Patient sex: M
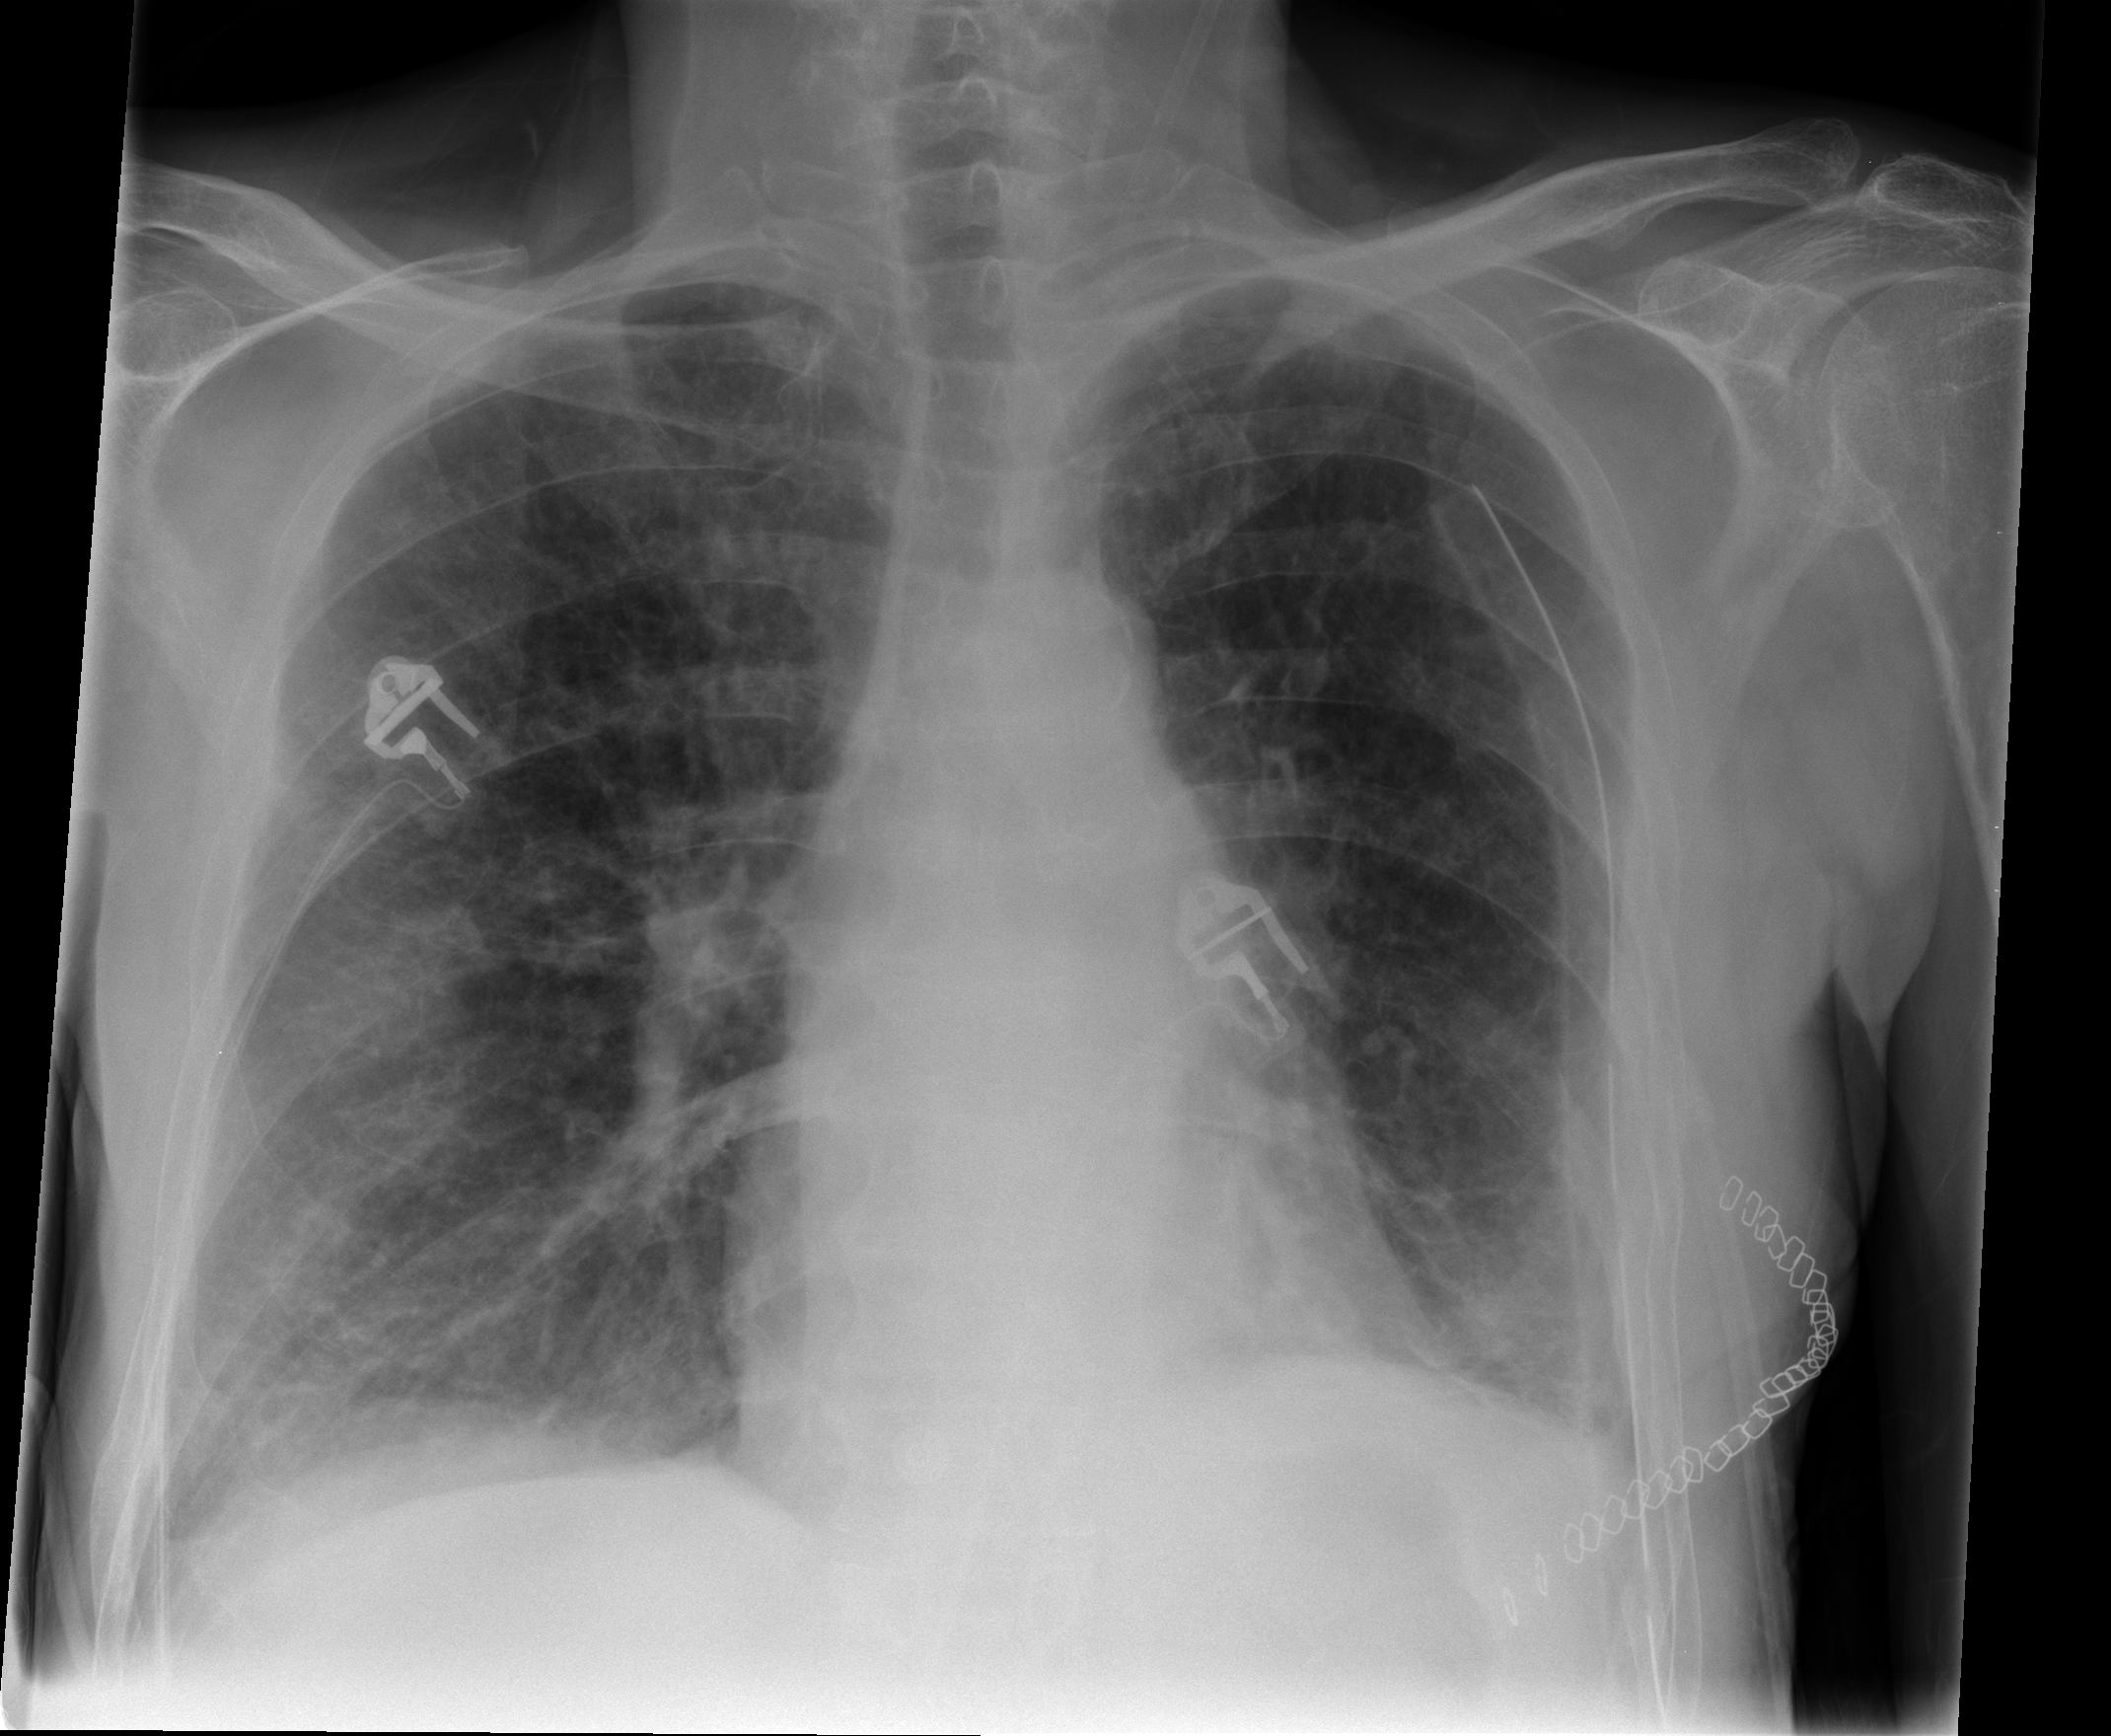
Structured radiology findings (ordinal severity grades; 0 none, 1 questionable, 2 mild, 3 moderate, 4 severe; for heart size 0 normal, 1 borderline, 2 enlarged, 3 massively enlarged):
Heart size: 0
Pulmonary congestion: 2
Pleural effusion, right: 2
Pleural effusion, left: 2
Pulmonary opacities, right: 2
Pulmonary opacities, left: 2
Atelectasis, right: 2
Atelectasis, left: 2